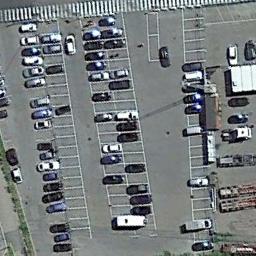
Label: parking_lot